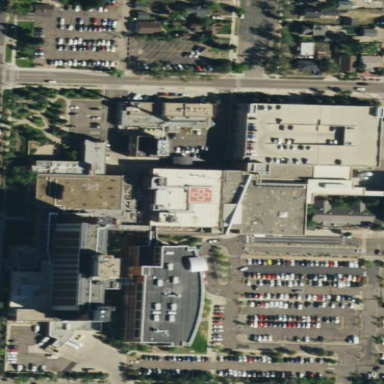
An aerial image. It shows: Hospital building with emergency services and helipad.